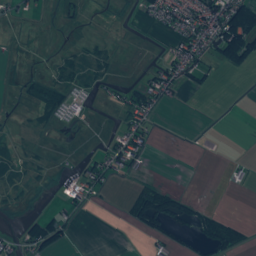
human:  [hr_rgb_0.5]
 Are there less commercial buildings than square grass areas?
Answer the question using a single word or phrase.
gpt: no

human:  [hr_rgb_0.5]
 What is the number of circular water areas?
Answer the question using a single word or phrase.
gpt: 0

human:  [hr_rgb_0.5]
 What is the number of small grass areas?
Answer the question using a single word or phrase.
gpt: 12

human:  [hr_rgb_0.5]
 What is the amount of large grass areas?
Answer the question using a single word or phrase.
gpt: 59

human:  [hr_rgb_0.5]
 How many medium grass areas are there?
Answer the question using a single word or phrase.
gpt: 21

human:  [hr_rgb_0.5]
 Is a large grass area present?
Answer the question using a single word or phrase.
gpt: yes

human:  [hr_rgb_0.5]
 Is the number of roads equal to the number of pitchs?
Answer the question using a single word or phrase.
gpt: no

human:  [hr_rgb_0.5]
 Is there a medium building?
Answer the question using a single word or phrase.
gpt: yes

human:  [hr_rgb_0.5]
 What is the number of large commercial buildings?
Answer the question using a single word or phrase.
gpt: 0

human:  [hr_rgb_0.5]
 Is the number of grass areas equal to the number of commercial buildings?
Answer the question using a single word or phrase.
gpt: no

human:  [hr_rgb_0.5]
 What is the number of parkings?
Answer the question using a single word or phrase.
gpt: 6

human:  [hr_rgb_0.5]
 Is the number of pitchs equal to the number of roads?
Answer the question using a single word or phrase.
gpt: no

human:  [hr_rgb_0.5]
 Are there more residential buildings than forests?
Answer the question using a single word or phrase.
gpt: yes

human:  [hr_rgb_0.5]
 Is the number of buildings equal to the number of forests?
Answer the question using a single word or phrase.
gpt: no

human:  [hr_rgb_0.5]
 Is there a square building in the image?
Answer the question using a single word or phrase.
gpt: no

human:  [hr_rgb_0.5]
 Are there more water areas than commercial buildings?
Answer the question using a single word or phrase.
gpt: yes

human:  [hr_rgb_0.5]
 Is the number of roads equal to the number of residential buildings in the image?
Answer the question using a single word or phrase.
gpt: no

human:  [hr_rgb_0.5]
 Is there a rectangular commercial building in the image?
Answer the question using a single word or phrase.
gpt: yes

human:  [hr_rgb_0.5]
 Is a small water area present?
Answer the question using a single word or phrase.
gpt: yes

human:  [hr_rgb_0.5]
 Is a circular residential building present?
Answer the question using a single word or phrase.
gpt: no

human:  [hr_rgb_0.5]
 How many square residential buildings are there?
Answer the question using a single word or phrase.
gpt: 0

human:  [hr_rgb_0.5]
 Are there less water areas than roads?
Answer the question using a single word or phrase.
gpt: yes

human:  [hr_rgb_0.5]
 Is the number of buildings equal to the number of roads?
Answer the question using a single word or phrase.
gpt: no

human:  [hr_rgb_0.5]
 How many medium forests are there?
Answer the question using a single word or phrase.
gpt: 29

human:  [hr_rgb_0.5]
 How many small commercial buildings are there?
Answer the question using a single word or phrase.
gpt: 3

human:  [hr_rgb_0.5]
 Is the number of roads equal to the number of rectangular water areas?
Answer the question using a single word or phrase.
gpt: no

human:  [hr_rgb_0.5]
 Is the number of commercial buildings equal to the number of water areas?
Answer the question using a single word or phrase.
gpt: no

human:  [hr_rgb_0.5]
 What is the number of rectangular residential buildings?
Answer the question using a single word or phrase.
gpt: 596

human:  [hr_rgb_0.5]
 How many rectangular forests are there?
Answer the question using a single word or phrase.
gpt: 14

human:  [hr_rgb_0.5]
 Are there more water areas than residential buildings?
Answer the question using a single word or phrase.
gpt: no

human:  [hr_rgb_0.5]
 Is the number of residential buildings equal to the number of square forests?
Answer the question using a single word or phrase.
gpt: no

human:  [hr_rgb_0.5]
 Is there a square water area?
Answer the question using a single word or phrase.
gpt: no

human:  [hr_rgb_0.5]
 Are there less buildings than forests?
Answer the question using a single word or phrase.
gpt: no

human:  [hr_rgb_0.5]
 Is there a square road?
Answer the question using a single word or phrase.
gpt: no

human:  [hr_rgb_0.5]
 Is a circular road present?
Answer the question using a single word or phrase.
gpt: no

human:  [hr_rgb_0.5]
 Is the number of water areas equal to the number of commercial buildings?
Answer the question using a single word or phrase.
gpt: no